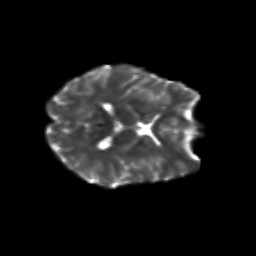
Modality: T2w
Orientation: axial
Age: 23
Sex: female
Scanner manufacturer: siemens
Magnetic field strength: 3 T
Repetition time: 3.5 s
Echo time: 0.104 s